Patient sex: F
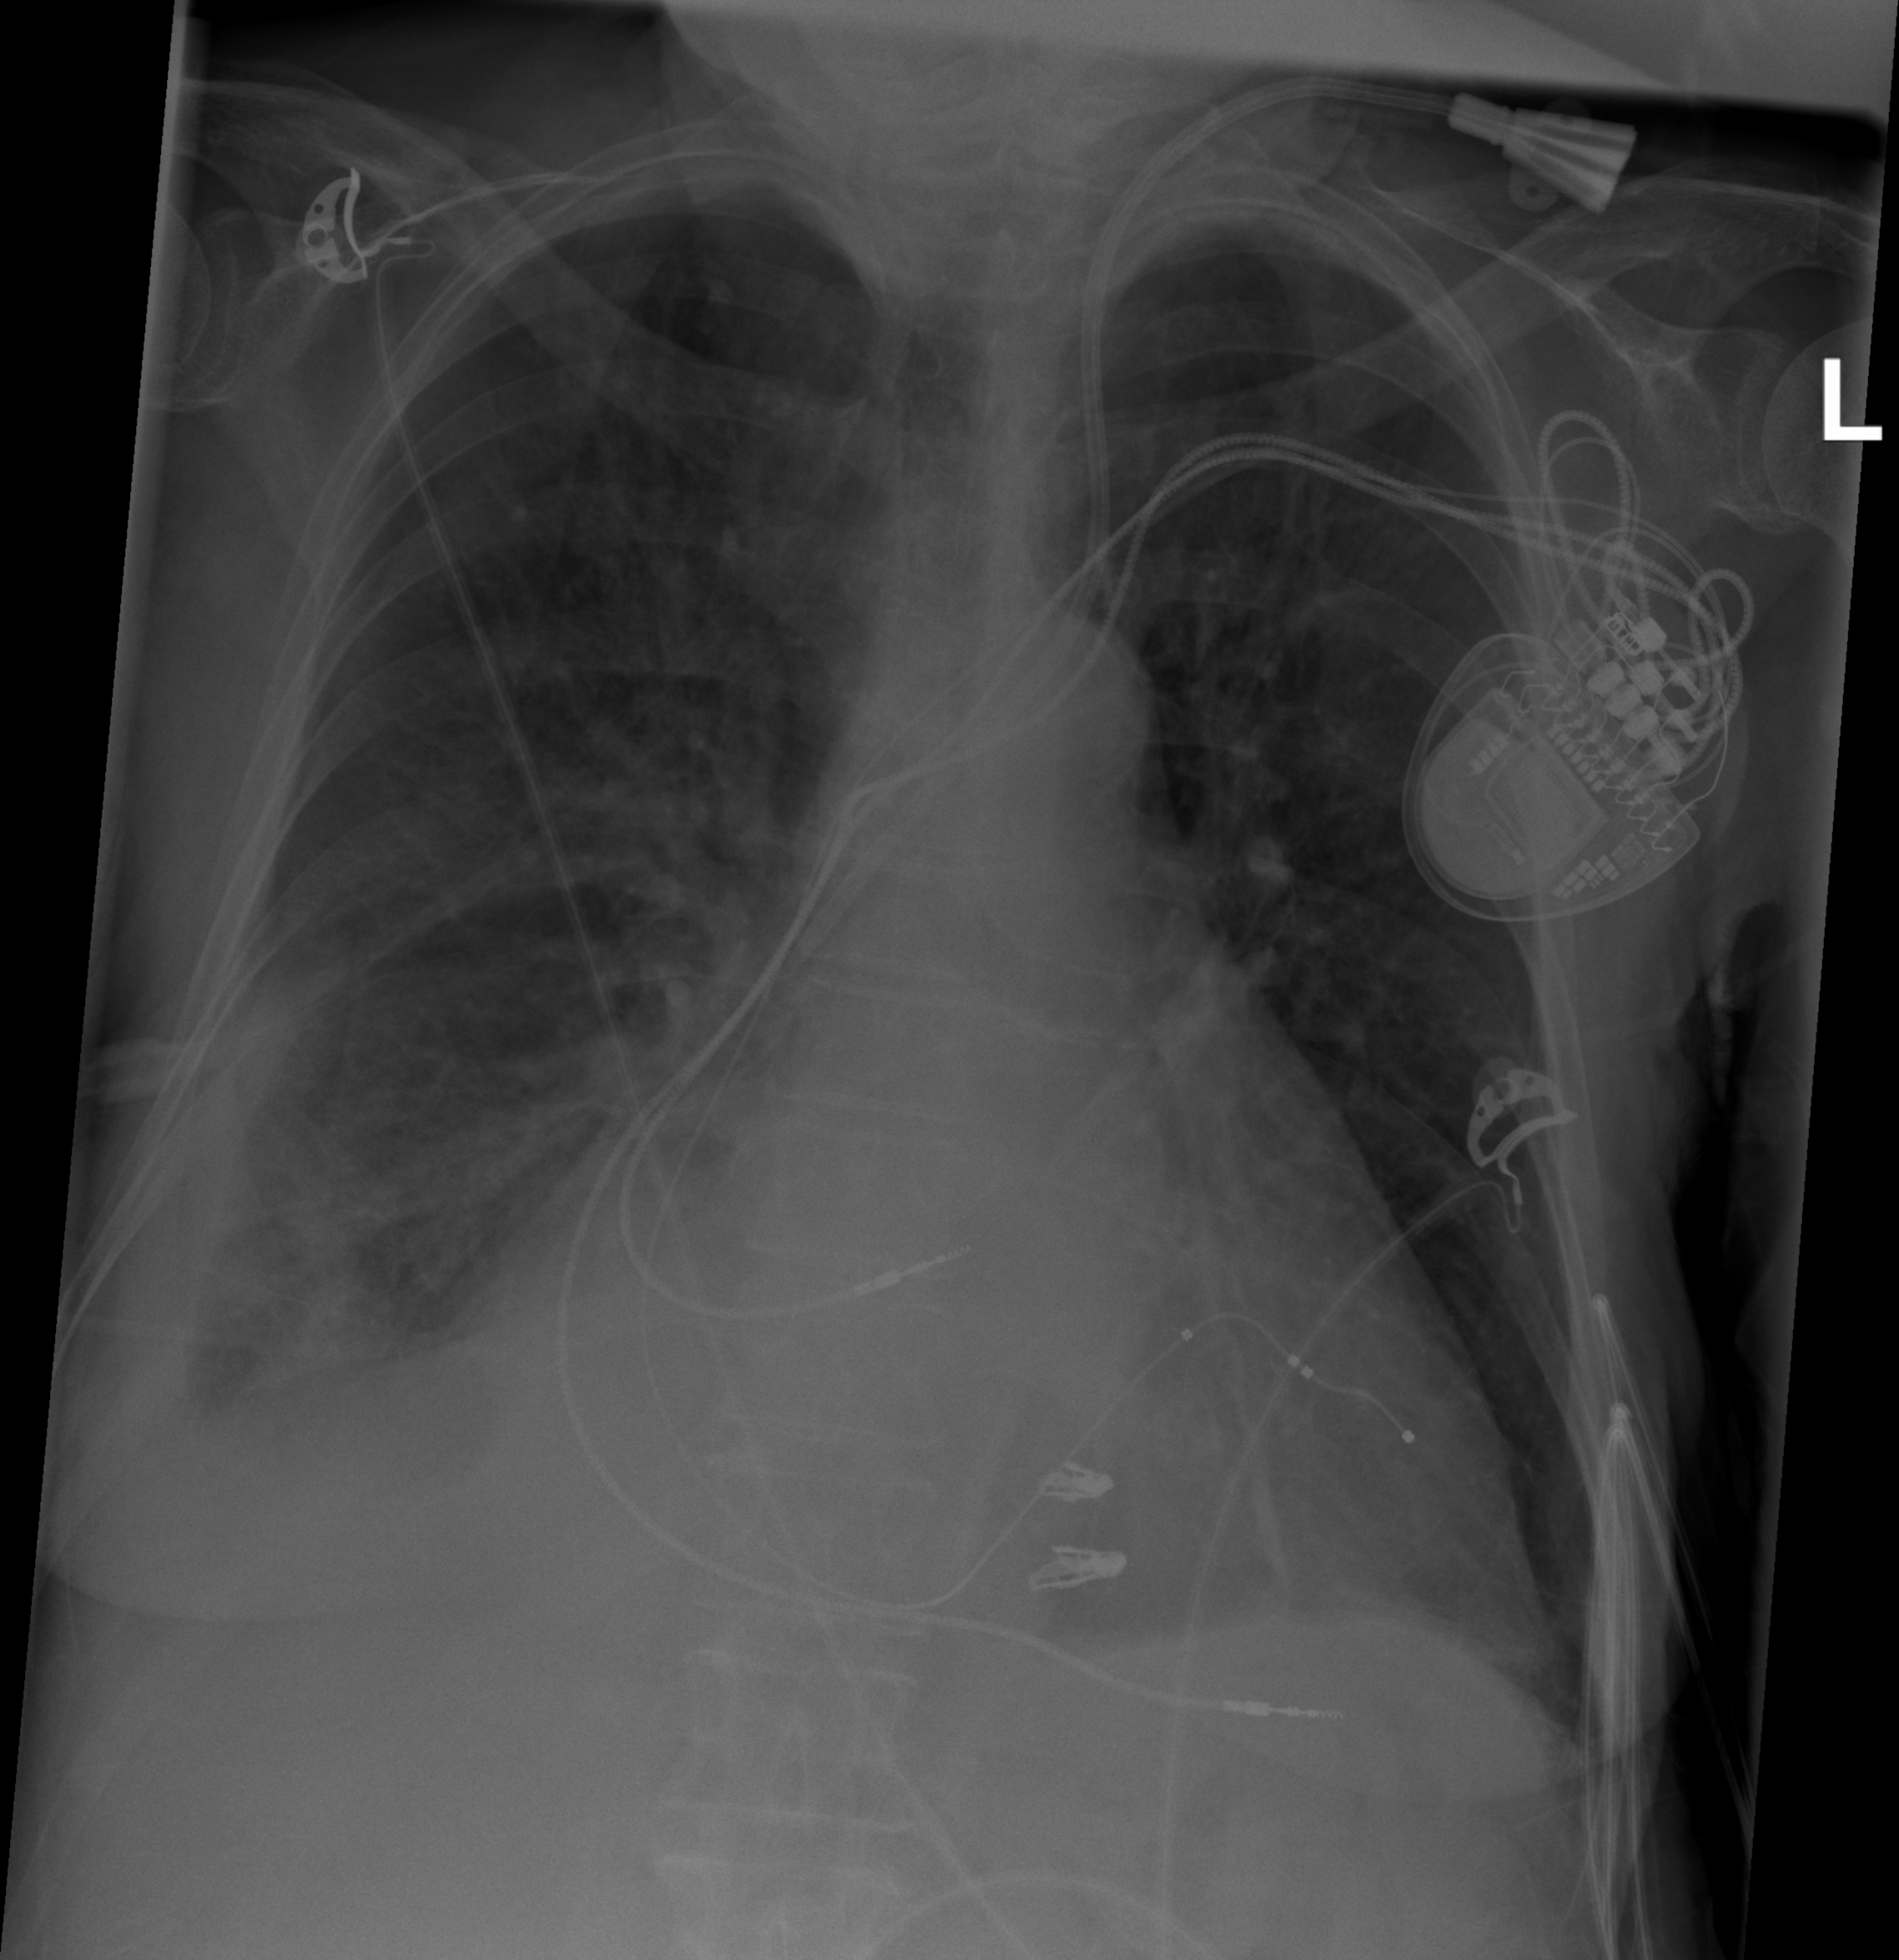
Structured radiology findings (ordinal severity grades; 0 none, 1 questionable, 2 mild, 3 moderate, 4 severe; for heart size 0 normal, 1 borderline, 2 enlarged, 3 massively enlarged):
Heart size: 2
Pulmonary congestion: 0
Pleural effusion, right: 2
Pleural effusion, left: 0
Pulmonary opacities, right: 2
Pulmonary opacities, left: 0
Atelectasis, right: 2
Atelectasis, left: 2